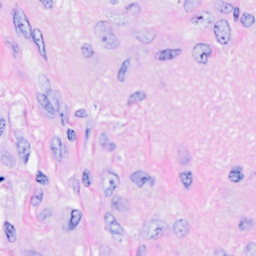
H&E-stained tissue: Breast